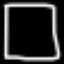
Label: square